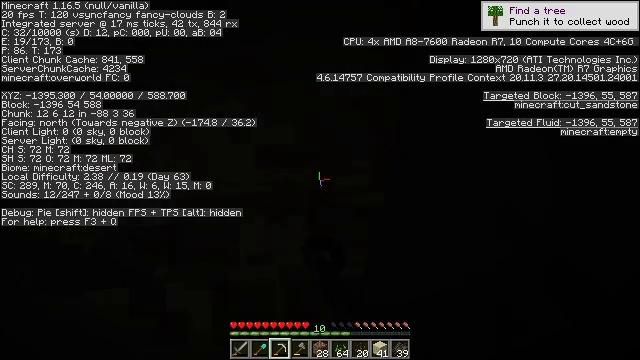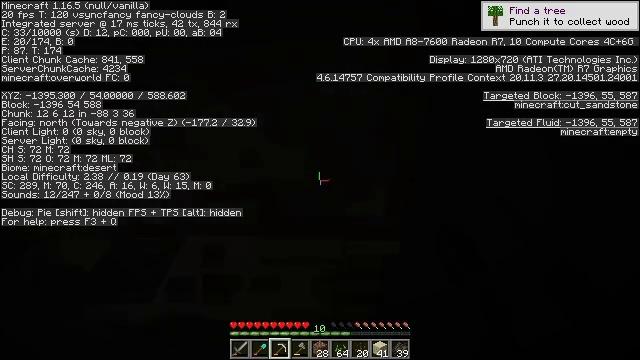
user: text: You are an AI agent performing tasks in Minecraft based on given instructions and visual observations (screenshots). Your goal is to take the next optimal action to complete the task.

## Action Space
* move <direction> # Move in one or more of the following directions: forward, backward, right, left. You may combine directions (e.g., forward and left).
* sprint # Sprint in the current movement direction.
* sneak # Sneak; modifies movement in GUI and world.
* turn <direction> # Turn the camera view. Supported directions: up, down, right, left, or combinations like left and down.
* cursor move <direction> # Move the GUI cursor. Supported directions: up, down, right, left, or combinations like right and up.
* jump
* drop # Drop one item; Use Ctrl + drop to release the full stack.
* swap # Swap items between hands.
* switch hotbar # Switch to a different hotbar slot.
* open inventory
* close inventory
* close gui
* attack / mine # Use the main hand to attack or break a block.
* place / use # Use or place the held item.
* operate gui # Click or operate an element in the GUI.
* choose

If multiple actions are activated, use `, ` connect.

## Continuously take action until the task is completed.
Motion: motion action
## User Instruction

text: Gather the chiseled sandstone from the desert temple.
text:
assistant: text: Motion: move forward, turn left and up, attack / mine
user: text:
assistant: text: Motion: attack / mine